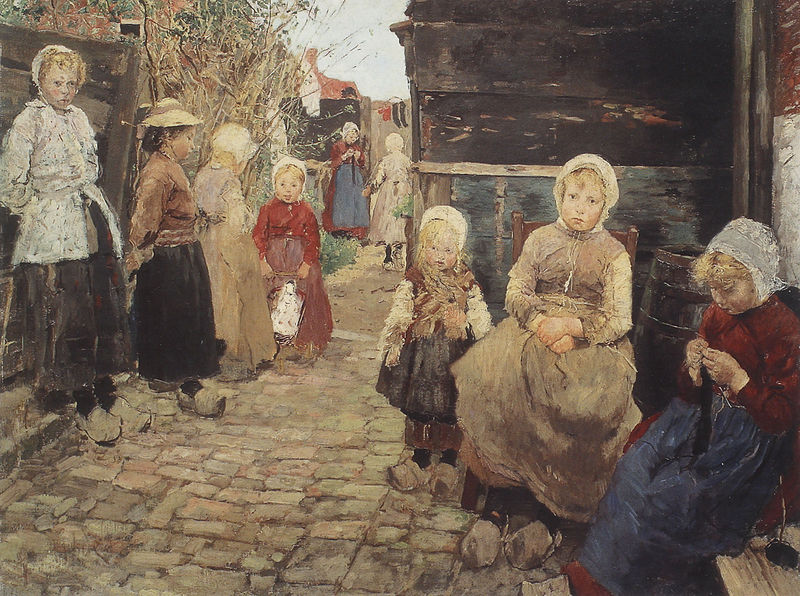
Titel: Fischerkinder in Zandvoort
Künstler: Fritz von Uhde
Institution: Wien, Österreichische Galerie
Schlagwörter: baum, blau, dunkel, gemälde, gruppe, himmel, weiß, mädchen, wäsche, hell, holz, hut, hüte, kleid, kleider, strasse, haus, rot, weg, haube, blond, wand, arm, stehen, holland, häuser, strauch, busch, hütte, traurig, kinder, sommer, ecke, pflaster, schuhe, schürzen, mauer, hof, bank, handarbeit, stricken, pflastersteine, fass, hauben, liebermann, kopftücher, eand, nadeln, armut, holzschuhe, pantinen, häkeln, klompen